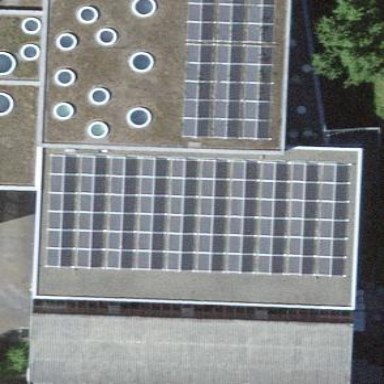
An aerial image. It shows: Solar power generator.